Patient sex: F
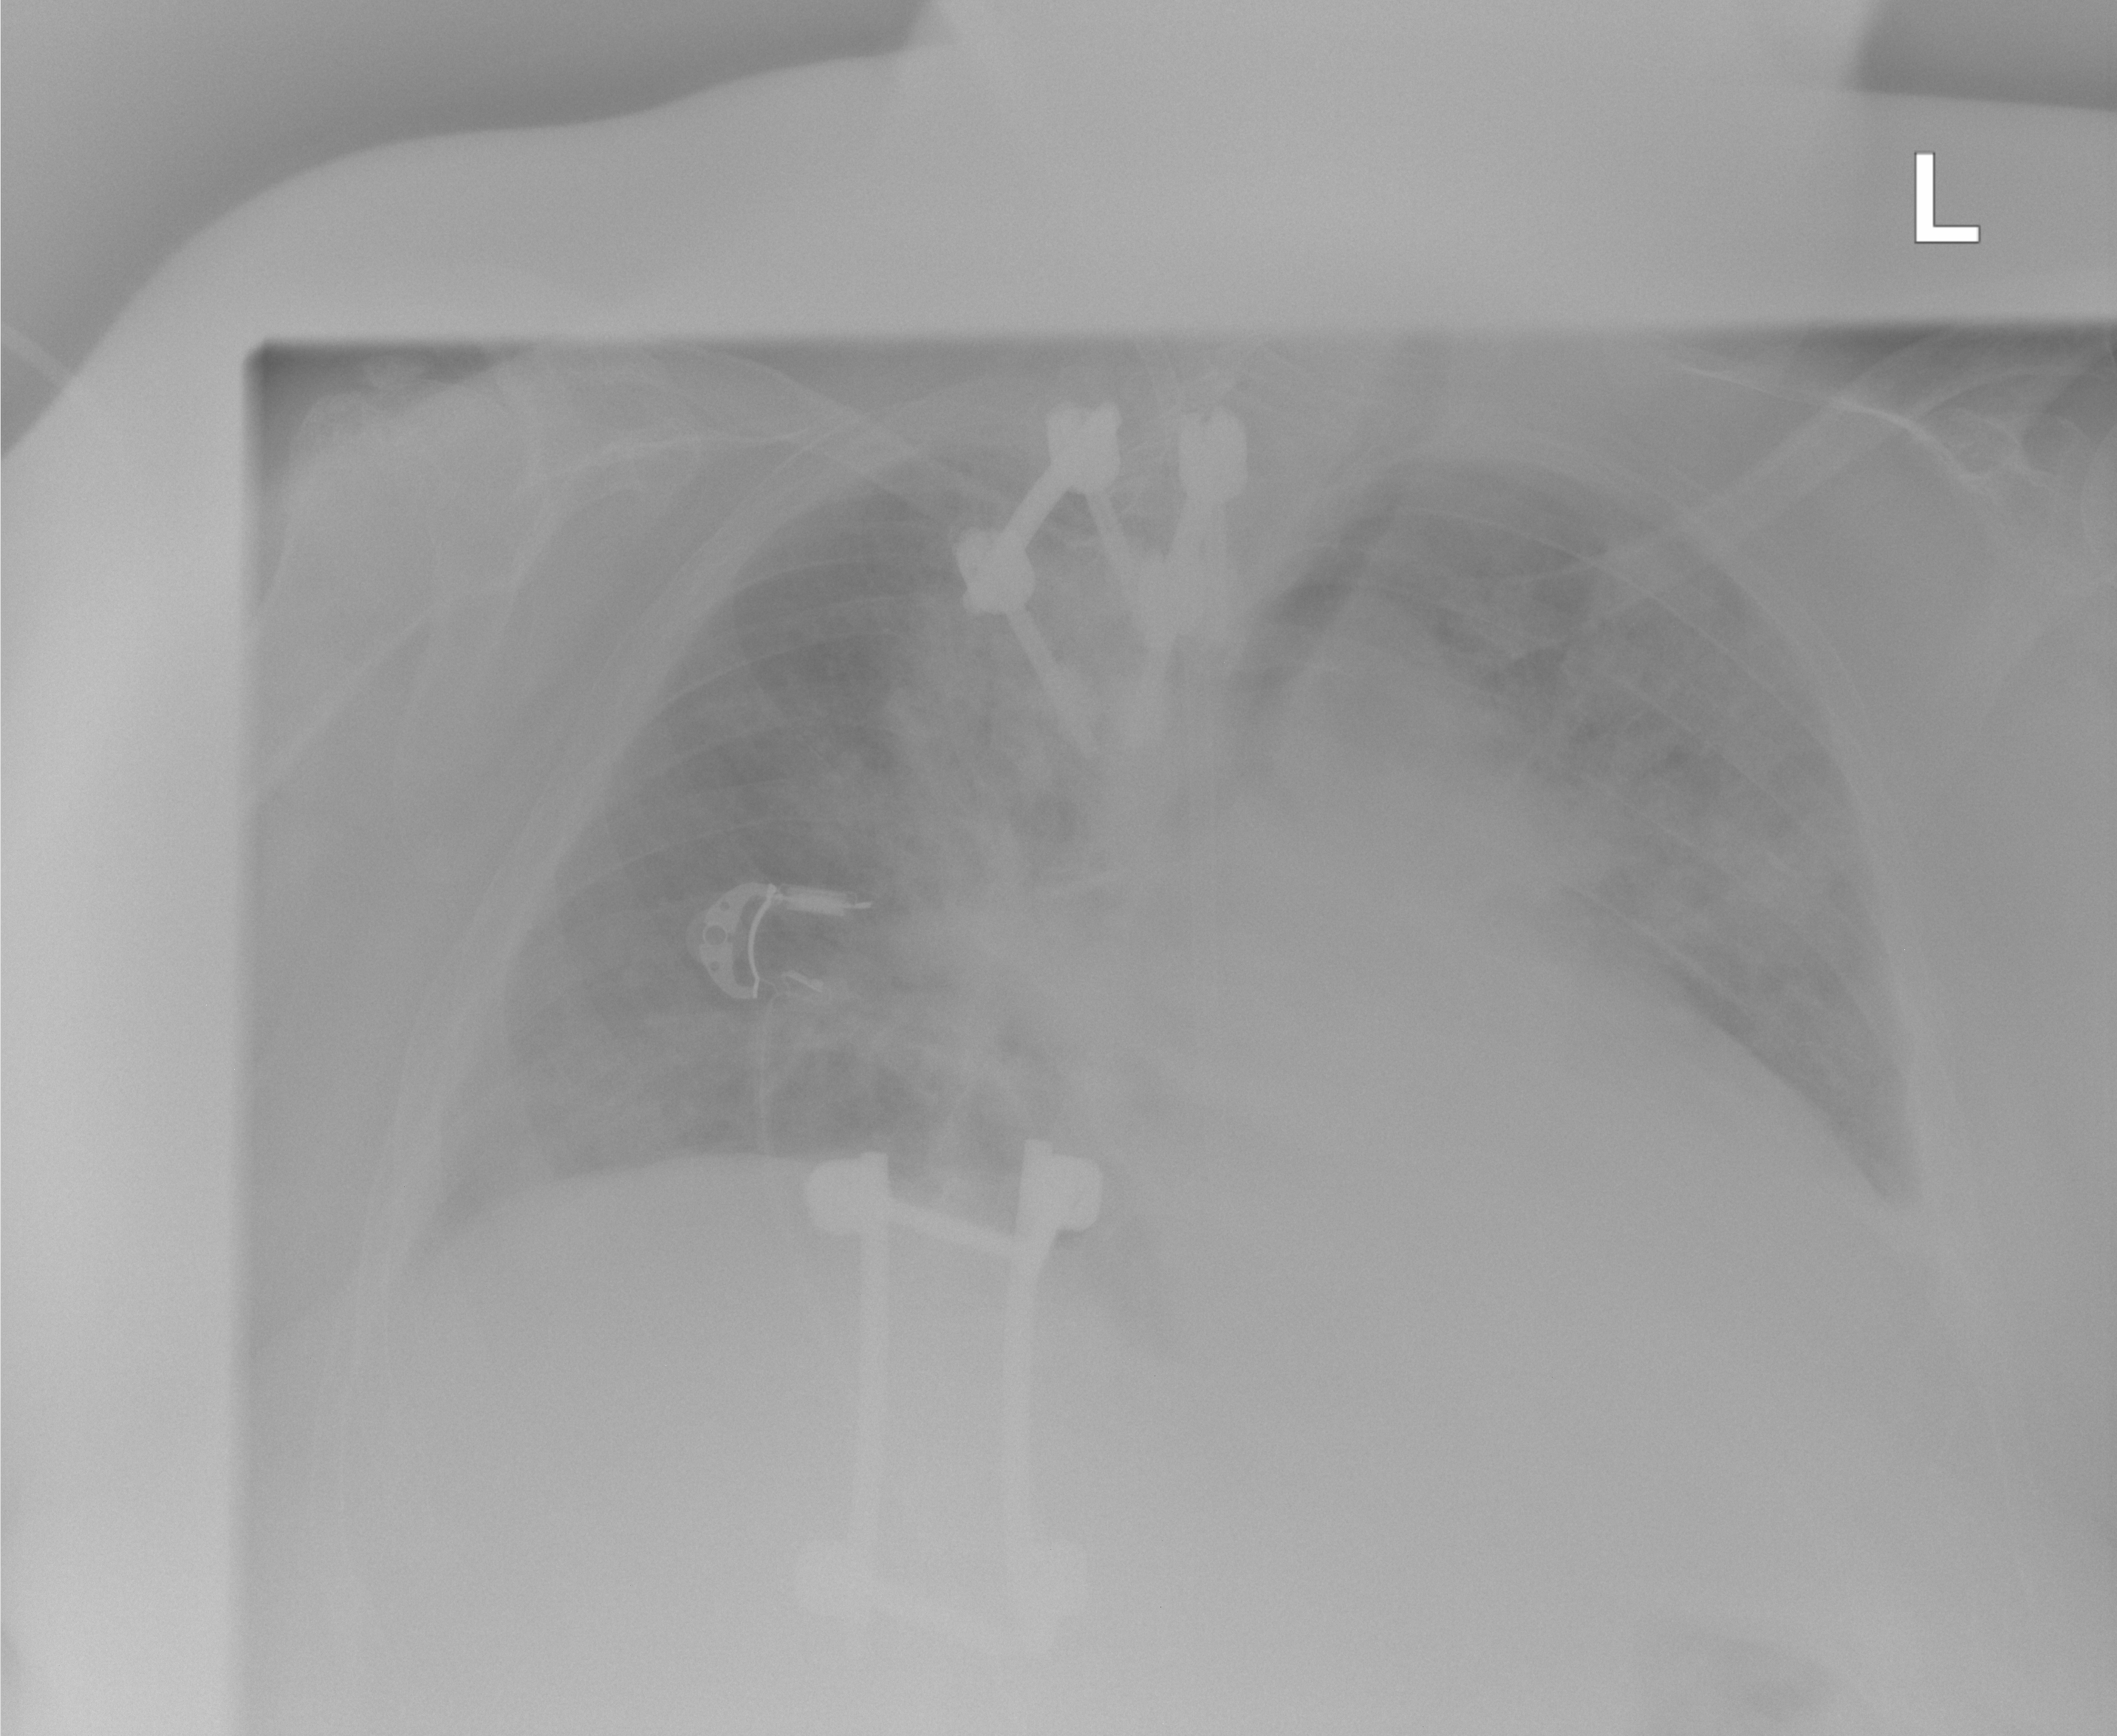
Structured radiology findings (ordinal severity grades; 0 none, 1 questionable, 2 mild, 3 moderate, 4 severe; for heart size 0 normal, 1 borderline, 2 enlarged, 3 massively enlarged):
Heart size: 2
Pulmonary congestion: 0
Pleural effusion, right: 0
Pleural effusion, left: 2
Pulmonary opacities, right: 2
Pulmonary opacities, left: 2
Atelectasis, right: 0
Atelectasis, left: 0